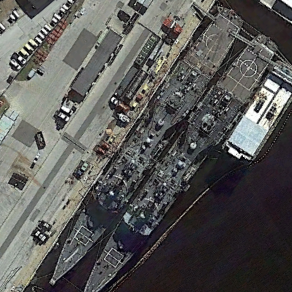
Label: cruiser